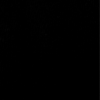
Label: dusty